Question: I have urls like mywebsite.com/something/something which I cannot track.
What I can track is e.g. 'www.mywebsite.com/faq'
What I cannot track is e.g. 'www.mywebsite.com/myaccount/mycampaigns'
There is no such folder as myaccount, I made that up with .htaccess:
'''
RewriteRule ^faq/?$ faq.php [NC,L]
RewriteRule ^myaccount/mycampaigns/?$ mycampaigns.php [NC,L]
'''
How to track whether the user got to that page?

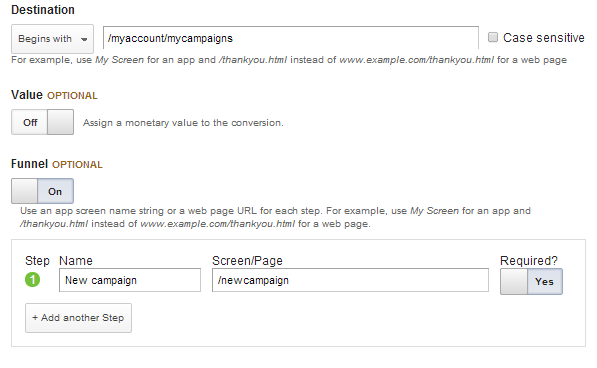
Answer: I forgot to add the tracking code to that page. I thought I added it to all pages and still, I missed this one. What an amateur I am.